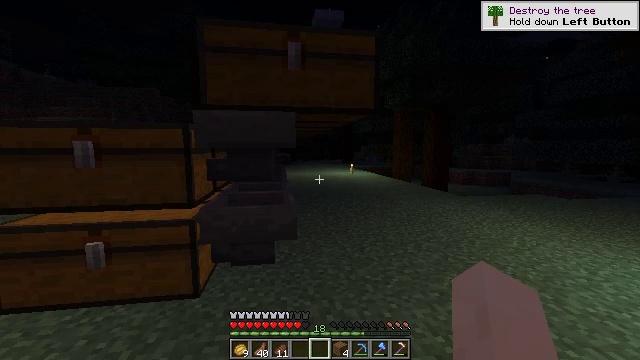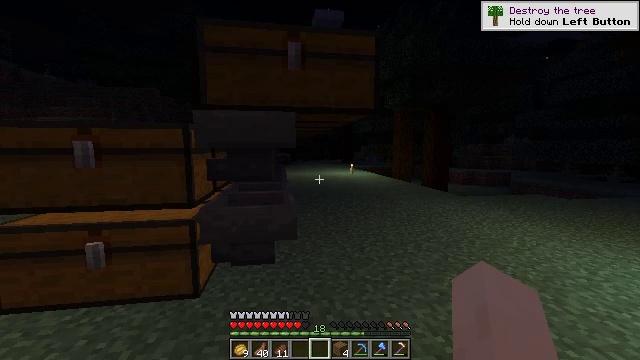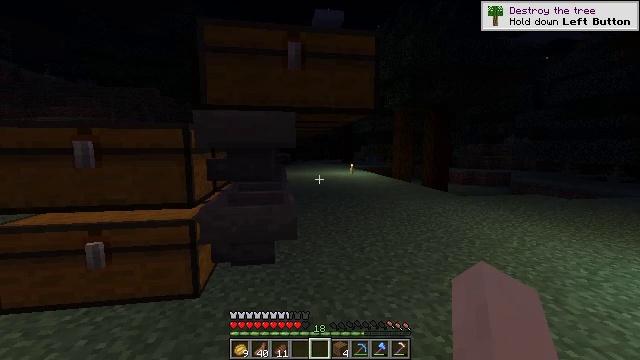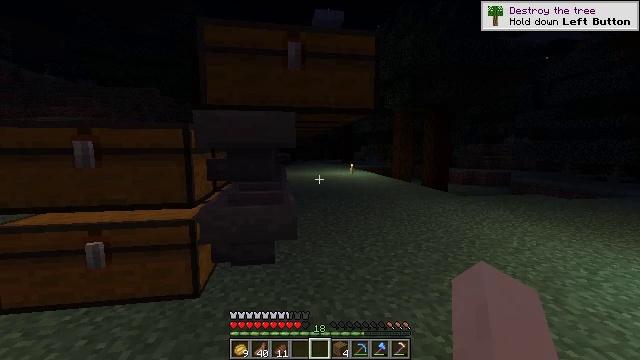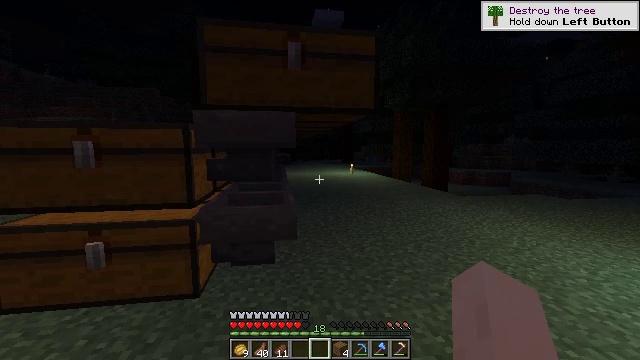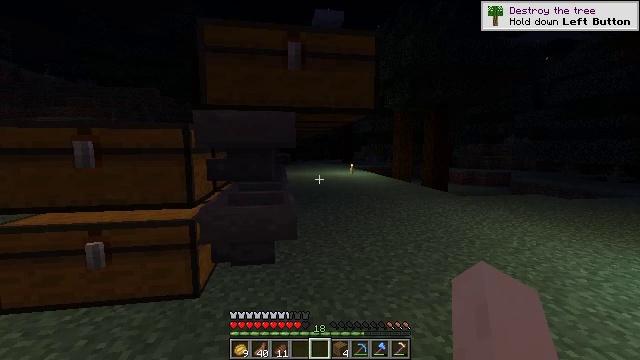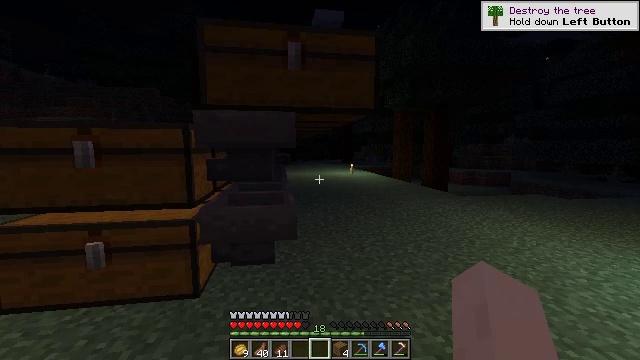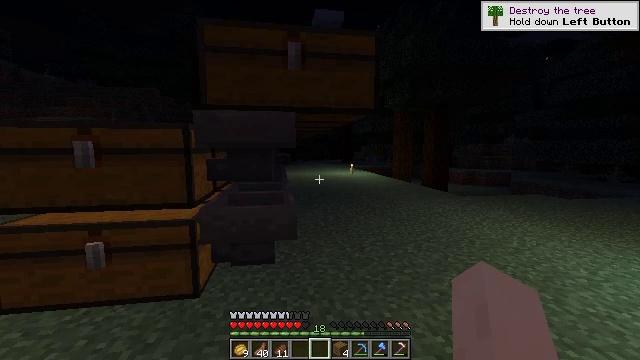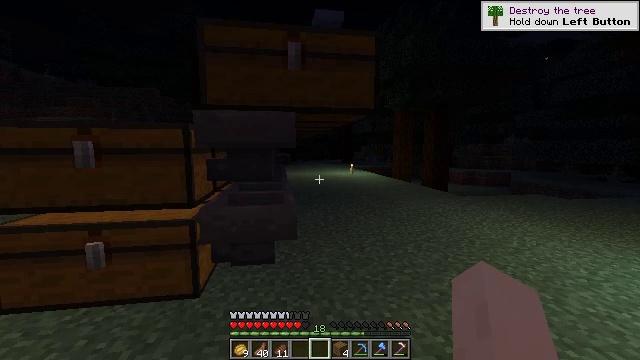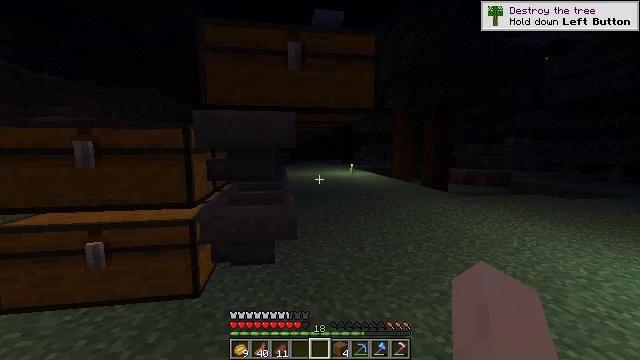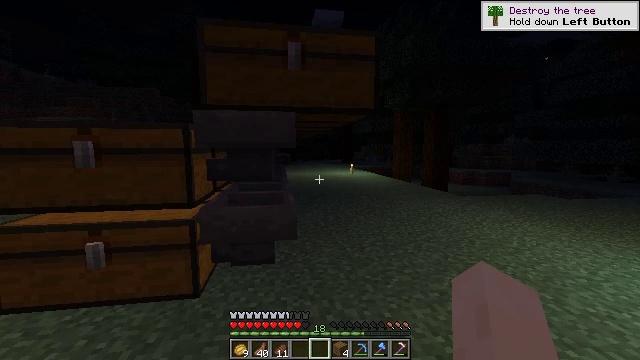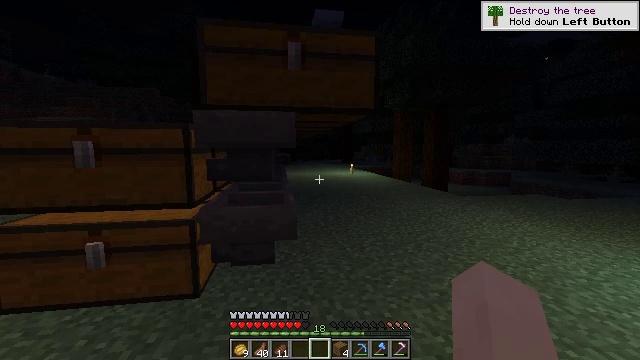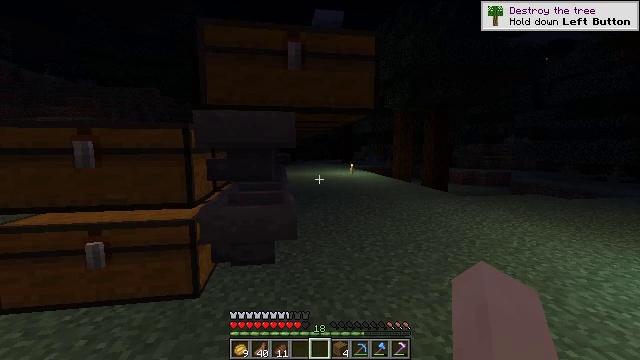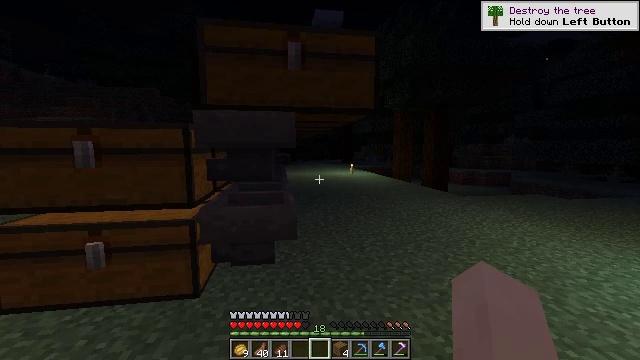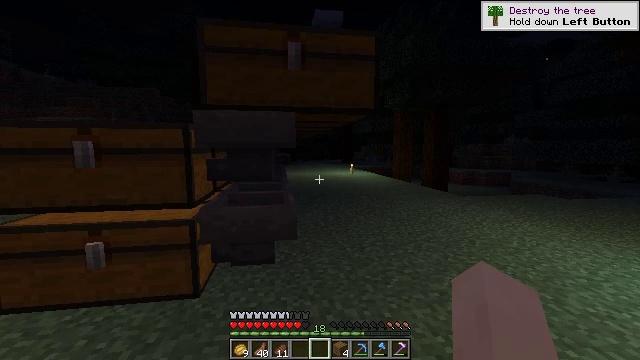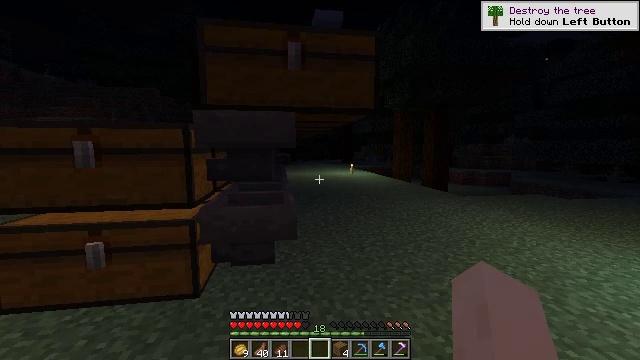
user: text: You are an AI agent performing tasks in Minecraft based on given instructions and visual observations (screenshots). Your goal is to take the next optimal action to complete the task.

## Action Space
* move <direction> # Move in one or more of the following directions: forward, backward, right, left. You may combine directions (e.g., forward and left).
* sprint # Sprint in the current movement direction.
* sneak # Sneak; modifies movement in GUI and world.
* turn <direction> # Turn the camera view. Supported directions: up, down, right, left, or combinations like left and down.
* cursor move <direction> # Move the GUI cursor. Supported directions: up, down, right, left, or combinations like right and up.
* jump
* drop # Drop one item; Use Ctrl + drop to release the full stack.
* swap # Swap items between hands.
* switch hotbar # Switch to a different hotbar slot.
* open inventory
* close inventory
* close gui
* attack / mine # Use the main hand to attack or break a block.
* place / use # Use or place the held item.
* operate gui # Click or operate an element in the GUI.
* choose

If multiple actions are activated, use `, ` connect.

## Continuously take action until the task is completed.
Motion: motion action
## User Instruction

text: mine block trapped chest
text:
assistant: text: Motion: no_op
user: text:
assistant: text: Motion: no_op
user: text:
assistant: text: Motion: no_op
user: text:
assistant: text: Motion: no_op
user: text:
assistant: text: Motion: no_op
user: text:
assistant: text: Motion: no_op
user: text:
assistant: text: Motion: no_op
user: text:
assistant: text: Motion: no_op
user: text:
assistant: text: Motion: no_op
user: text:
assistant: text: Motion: no_op
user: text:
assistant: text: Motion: no_op
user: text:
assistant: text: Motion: no_op
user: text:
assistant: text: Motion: no_op
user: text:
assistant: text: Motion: no_op
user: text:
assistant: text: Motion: no_op
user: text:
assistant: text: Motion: no_op
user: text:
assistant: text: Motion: no_op
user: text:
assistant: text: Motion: no_op
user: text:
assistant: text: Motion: no_op
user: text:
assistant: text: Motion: no_op
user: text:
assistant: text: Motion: no_op
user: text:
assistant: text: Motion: no_op
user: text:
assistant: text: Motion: no_op
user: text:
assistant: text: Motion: no_op
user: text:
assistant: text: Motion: no_op
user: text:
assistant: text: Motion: no_op
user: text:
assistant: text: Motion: no_op
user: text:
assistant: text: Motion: no_op
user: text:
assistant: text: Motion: no_op
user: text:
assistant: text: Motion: no_op